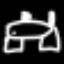
Label: chair